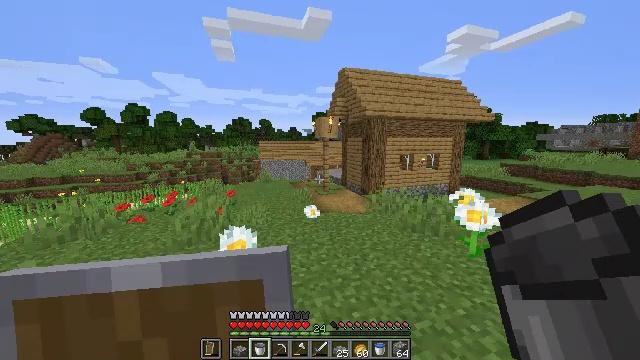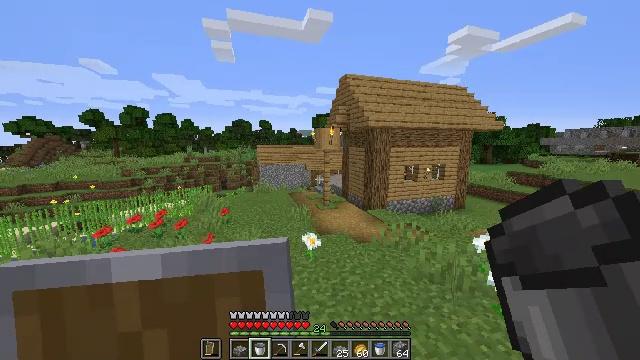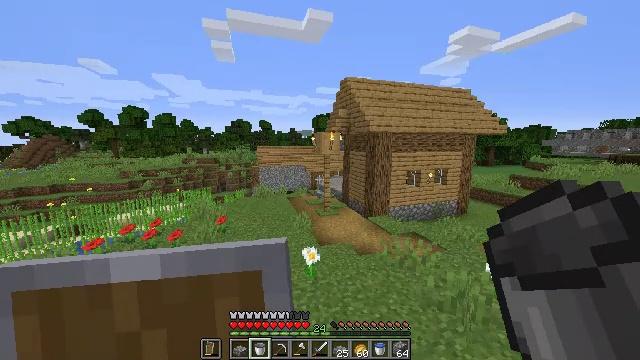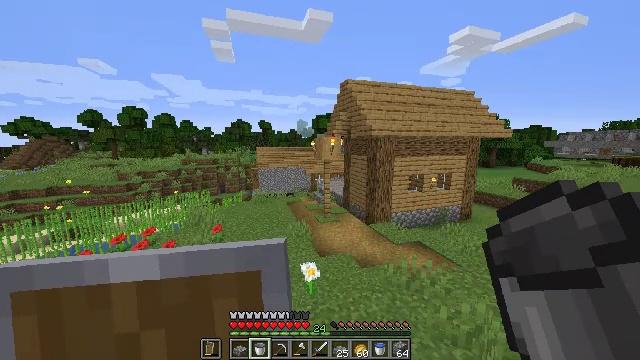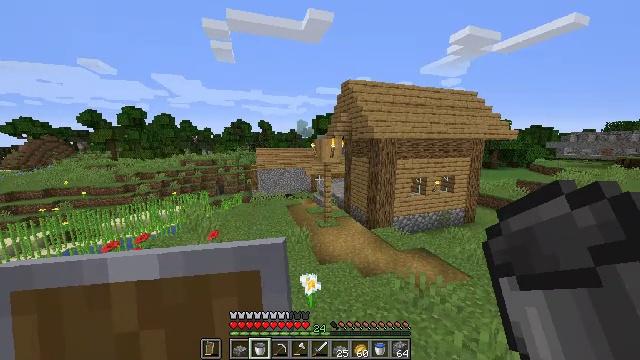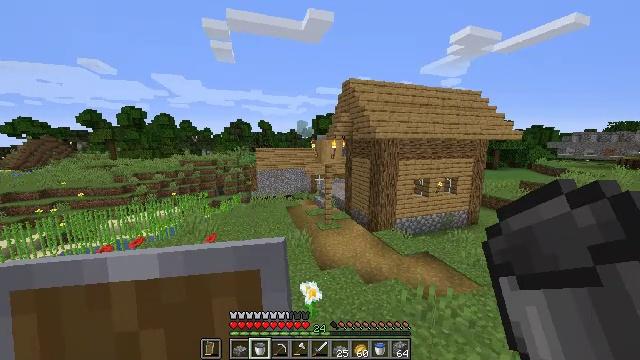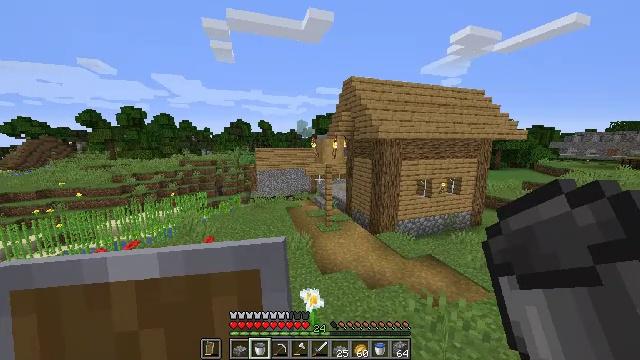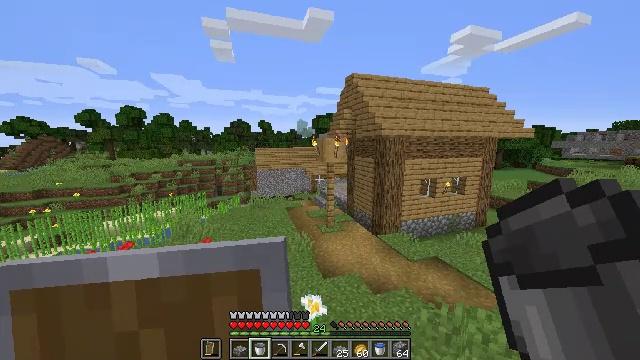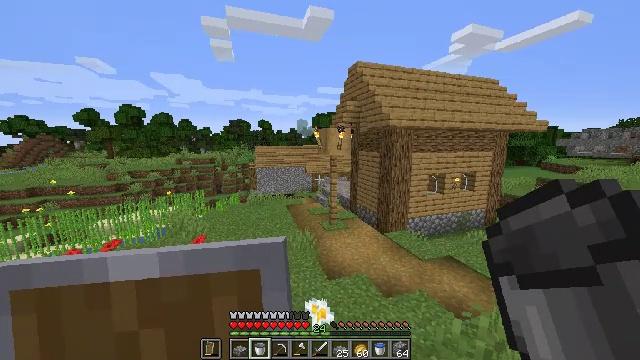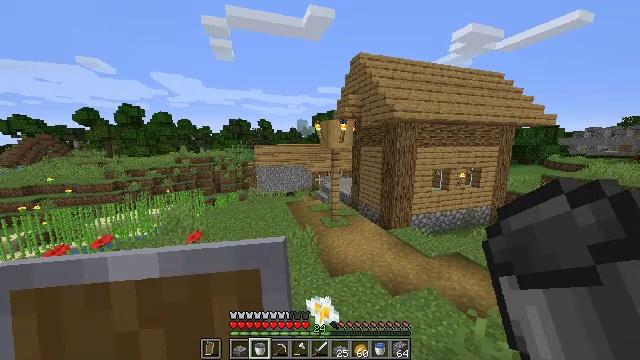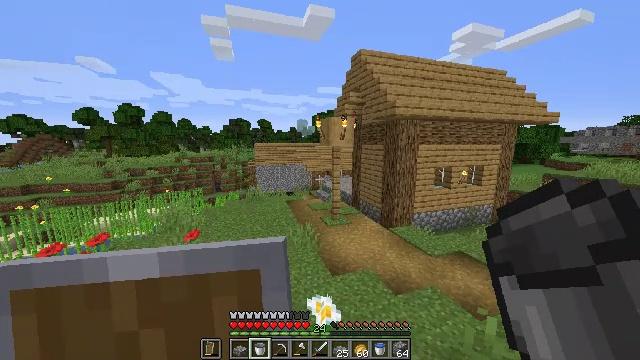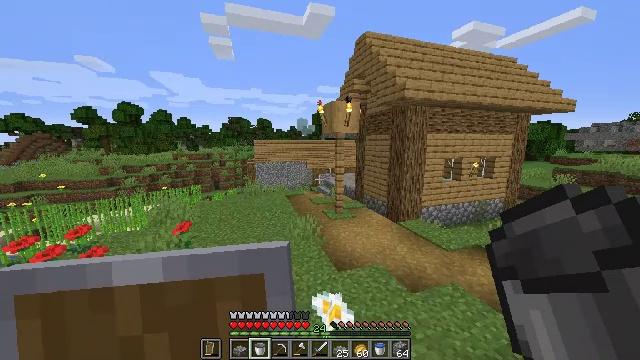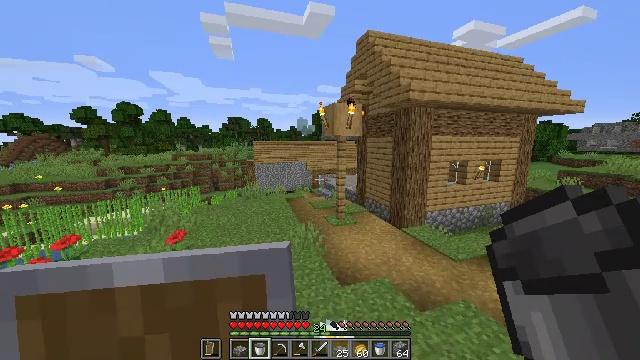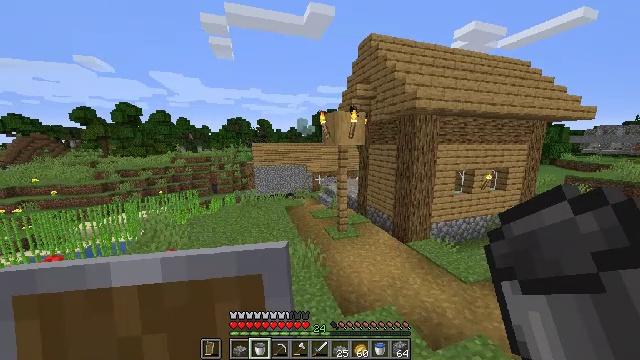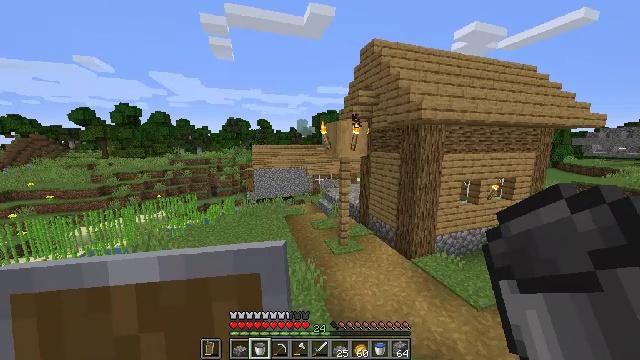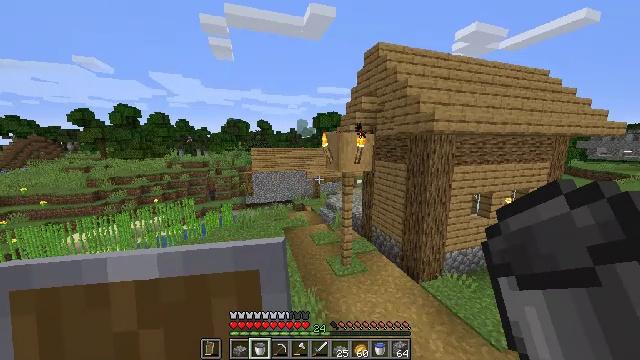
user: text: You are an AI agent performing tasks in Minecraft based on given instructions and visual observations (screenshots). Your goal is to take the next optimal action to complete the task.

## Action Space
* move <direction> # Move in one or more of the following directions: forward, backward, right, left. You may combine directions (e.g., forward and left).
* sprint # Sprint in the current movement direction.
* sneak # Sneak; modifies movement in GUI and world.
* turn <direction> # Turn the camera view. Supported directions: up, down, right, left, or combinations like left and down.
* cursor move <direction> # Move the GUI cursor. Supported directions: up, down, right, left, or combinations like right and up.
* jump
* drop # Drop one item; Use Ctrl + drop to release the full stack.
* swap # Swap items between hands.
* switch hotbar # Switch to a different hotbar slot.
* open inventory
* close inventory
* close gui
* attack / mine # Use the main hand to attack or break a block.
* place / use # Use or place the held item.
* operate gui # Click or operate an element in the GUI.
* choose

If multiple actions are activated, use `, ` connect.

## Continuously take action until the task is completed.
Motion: motion action
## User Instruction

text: Craft an oak sign with planks and sticks.
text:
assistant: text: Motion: move forward, jump
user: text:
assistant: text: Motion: move forward, jump
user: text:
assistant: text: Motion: move forward, jump
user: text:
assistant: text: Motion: move forward and move left, jump
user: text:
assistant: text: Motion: move forward and move left, jump
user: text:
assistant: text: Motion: move forward and move left, jump
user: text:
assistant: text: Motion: move forward and move left, jump
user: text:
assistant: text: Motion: move forward, jump
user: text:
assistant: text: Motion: move forward, jump
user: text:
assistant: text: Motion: move forward, jump
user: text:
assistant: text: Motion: move forward, jump
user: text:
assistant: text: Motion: move forward, jump
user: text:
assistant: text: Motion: move forward, jump
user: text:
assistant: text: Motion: move forward, jump
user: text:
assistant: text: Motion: move forward, jump
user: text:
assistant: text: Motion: move forward, jump
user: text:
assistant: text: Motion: move forward, jump
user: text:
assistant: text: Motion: move forward, jump
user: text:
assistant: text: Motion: move forward, jump
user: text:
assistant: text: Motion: move forward, jump
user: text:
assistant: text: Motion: move forward, jump
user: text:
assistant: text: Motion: move forward
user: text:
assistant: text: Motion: move forward
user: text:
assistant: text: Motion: move forward
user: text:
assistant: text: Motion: move forward
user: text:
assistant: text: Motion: move forward
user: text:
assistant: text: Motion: move forward
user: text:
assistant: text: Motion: move forward
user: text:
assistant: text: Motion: move forward
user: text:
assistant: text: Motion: move forward